Question: I am wondering if a border like this would be possible in pure css? There will be no content within this box, only an image within the future.

I would like to achieve this in pure CSS, with no jQuery. I have looked around and it seems it isn't really possible, however with CSS constantly evolving I was wondering if it was possible apart from using nested divs etc.
Cheers!
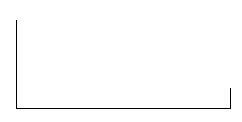
Answer: You can fake it. Like this <URL>.
'''
<div id="wrapper">
<div id="top"></div>
<div id="bottom"></div>
<img src="http://www.placekitten.com/200/100" />
</div>
'''
'''
#top, #bottom {
width: 200px;
height:50px;
position:absolute;
left:-1px;
}
#bottom {
border-left: 1px solid #f00;
border-right: 1px solid #f00;
border-bottom: 1px solid #f00;
bottom:0;
}
#top {
border-left: 1px solid #f00;
top:0;
}
#wrapper {
position:relative;
width: 200px;
height:100px;
background: #faa;
}
'''